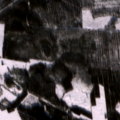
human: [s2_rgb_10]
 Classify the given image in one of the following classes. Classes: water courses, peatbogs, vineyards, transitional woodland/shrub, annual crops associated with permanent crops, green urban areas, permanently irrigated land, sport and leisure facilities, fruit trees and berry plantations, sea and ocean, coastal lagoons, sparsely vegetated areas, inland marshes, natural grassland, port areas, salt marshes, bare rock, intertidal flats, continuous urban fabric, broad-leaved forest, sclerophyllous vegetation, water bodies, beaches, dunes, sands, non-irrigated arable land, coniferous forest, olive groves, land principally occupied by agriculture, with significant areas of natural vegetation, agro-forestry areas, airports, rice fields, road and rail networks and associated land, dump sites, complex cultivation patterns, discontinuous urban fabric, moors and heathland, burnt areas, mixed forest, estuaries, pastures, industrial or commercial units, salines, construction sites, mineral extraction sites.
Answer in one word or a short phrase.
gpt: land principally occupied by agriculture, with significant areas of natural vegetation, coniferous forest